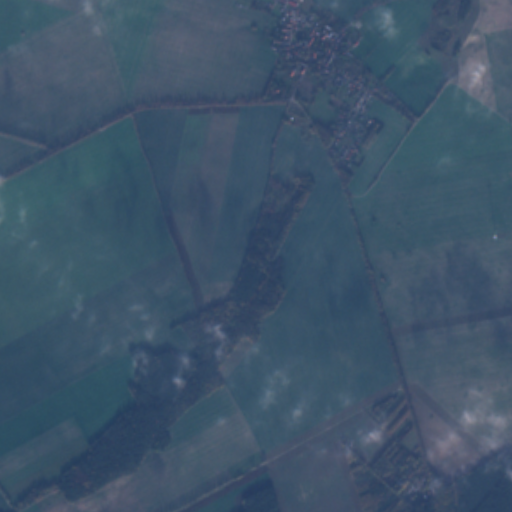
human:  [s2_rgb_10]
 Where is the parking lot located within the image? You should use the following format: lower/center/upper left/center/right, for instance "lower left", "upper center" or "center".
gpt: The parking lot is located in the upper right of the image.
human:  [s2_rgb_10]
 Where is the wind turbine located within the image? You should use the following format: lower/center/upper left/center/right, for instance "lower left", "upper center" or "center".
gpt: The wind turbine is located in the center right of the image.
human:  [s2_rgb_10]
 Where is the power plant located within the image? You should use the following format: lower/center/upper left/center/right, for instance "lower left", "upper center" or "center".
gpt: There is no power plant in the image.